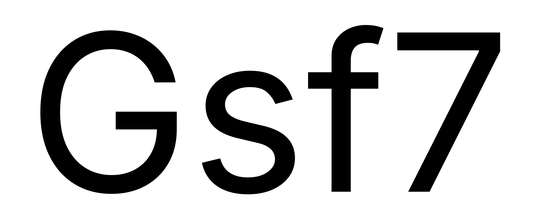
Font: Inter_Regular